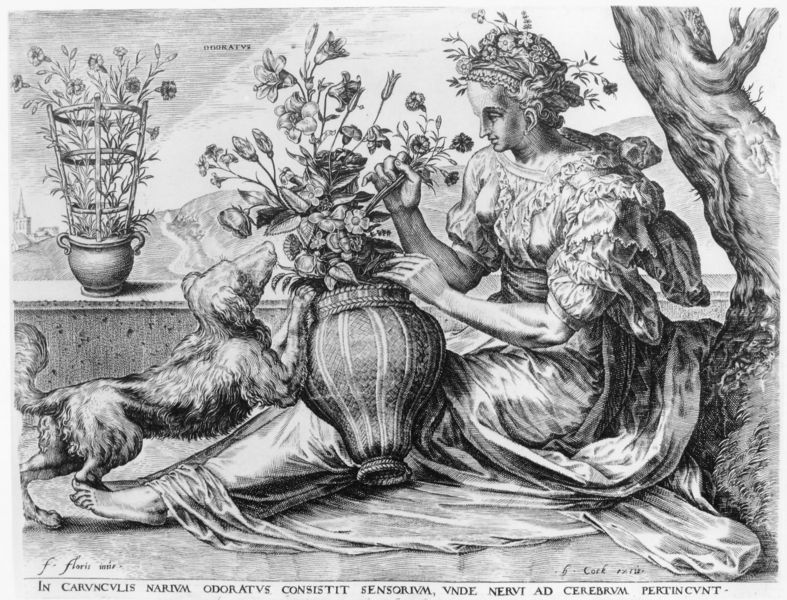
Titel: Das Riechen; aus: Die fünf Sinne
Künstler: Frans Floris
Schlagwörter: baum, berg, hand, weiß, landschaft, sitzen, blume, blumen, fenster, frau, kleid, nase, schwarz, zeichnung, ausblick, blüte, dame, hund, schleier, gesicht, mensch, niederlande, baumstamm, natur, stamm, boden, sitzend, pflanze, prinzessin, turm, krug, vase, hündchen, kopfbedeckung, schrift, sommer, blumenvase, mauer, grafik, graphik, sitzt, strauss, schoß, blumenstrauß, barfuß, deko, druck, druckgraphik, schwarz-weiß, druckgrafik, schraffur, radierung, stich, kranz, rau, wurzeln, springen, geruch, kupferstich, stecken, bitten, blumengesteck, latein, beischrift, siten, springt, frans, wallend, schoßhündchen, kippen, kippt, schoßhund, mensch und tier, gerich, frans floris, hund springt, floris, sithzen